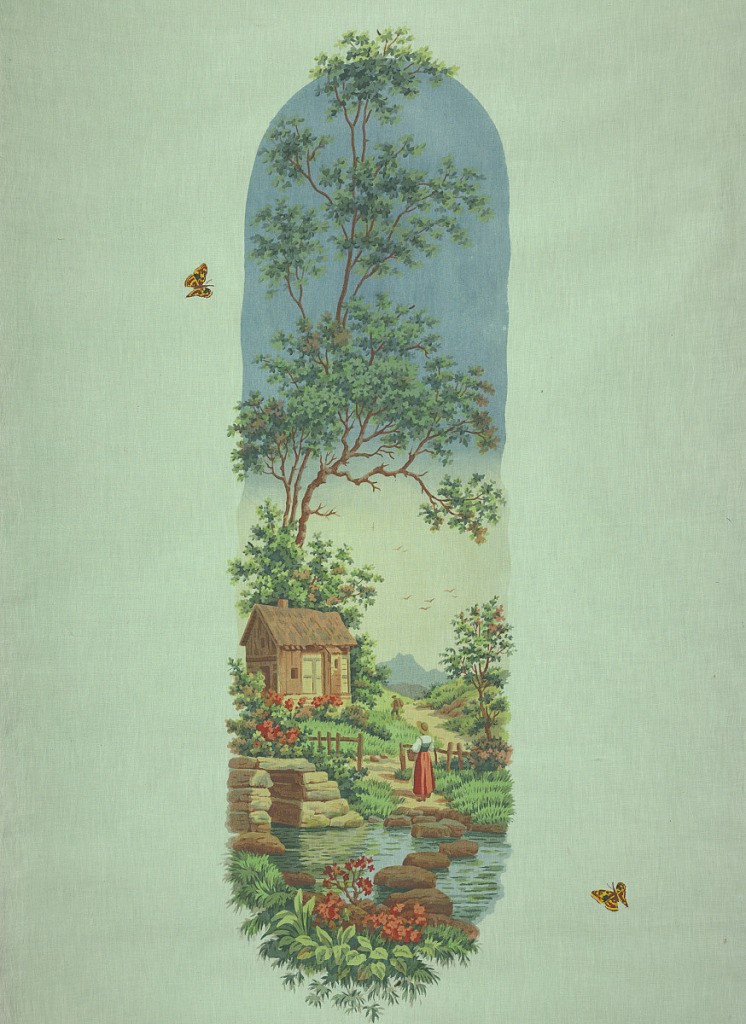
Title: Window shade
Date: late 19th century
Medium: plain weave cotton Technique: printed
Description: Fabric intended to be made up as a window shade. Design in the shape of an elongated oval showing a woman in a rural setting. Polychrome.